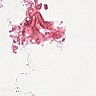
Metastatic tissue present: no